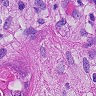
Metastatic tissue present: yes